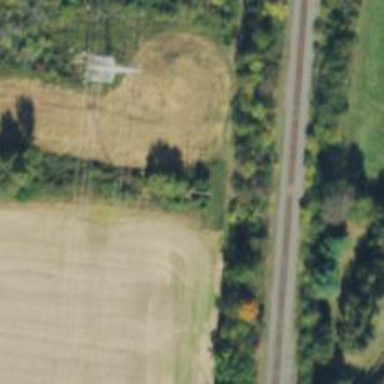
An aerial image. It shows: H-frame designed tower for power lines.